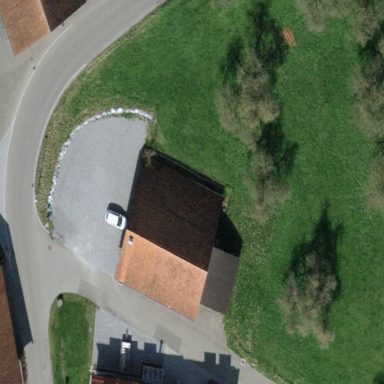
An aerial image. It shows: Barn.